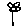
Label: flower